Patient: sex M, age 29
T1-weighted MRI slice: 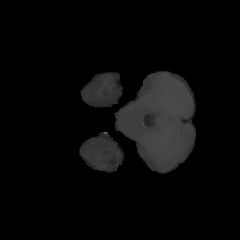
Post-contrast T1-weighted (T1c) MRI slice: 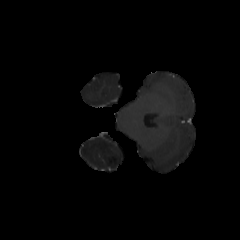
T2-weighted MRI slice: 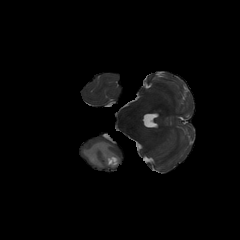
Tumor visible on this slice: yes
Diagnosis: Astrocytoma, IDH-mutant
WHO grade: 4